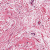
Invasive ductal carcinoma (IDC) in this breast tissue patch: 0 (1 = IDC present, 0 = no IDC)